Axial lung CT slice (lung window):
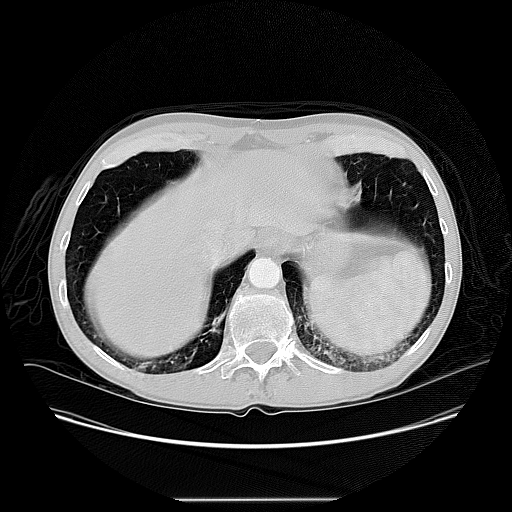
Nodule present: no